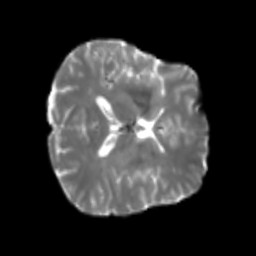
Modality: T2w
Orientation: axial
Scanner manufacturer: siemens
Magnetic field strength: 3 T
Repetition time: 4 s
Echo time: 0.0594 s